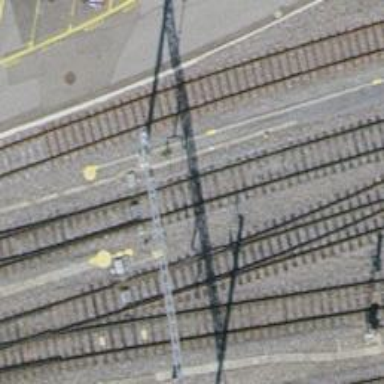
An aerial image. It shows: Railway switch.